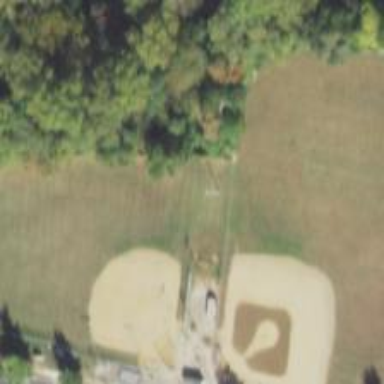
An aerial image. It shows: Baseball pitch for leisure and sports activities.